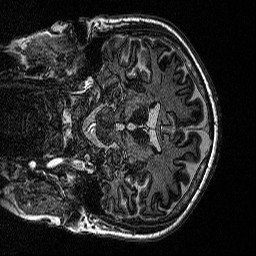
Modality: MP2RAGE
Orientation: coronal
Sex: male
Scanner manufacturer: siemens
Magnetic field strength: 3 T
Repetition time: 5 s
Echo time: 0.00292 s